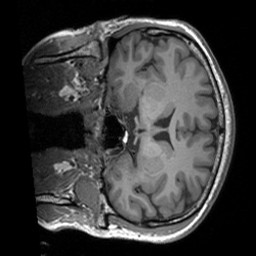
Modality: T1w
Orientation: coronal
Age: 27
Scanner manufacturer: siemens
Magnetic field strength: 3 T
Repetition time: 1.9 s
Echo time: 0.00252 s